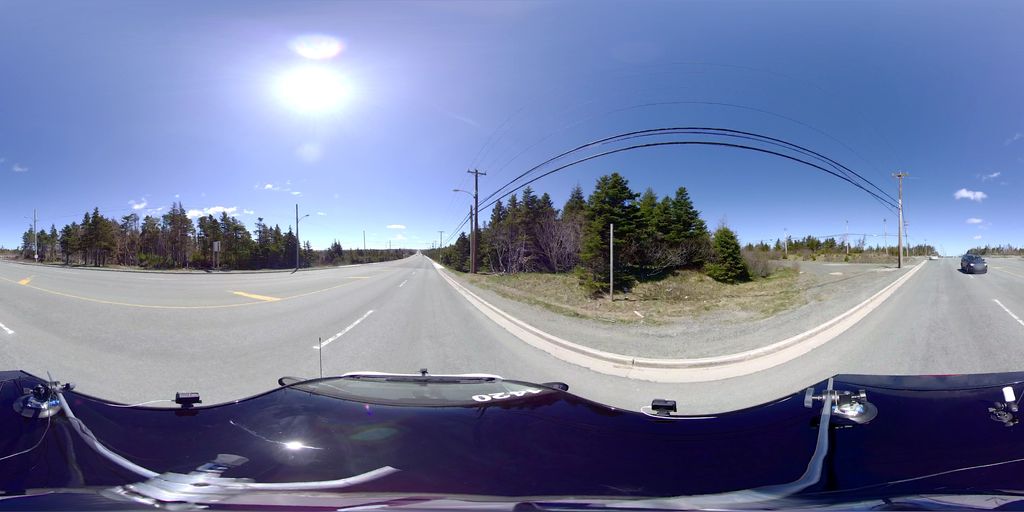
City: st_johns